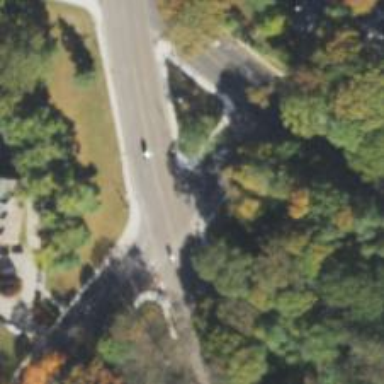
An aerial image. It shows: Marked road crossing.